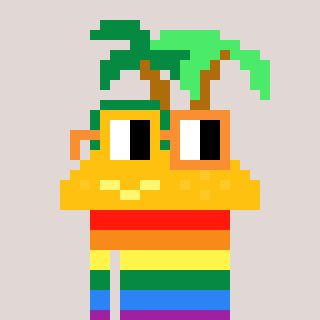
a pixel art character with square yellow and orange glasses, a island-shaped head and a yellow-colored body on a warm background